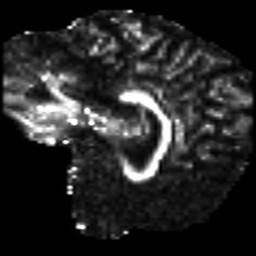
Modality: FA
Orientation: sagittal
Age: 32
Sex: male
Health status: ill
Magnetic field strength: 3 T
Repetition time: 8.4 s
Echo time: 0.0926 s